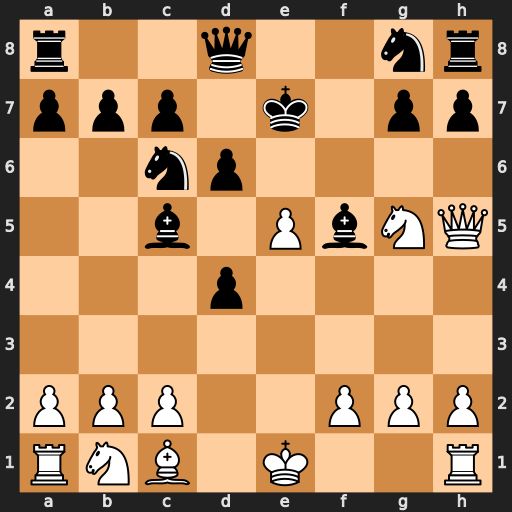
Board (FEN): r2q2nr/ppp1k1pp/2np4/2b1PbNQ/3p4/8/PPP2PPP/RNB1K2R
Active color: w
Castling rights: KQ
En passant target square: -
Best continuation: Qf7#